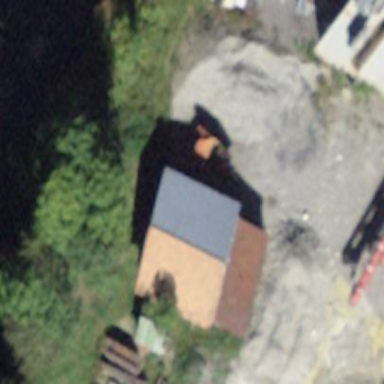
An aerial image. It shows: Barn.